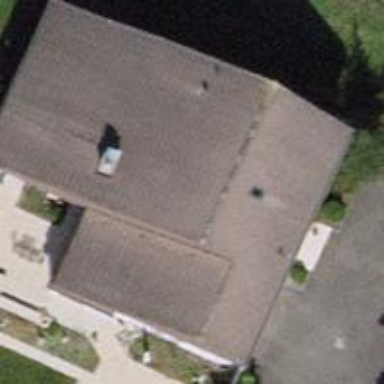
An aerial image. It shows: Simple house.